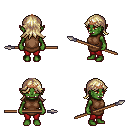
a pixel art fantasy rpg character, female body template, orc, green skin, brown tunic, red pants, white blonde loose hair, bronze tiara, spear, four views (front, back, left, right), 2x2 character sprite sheet, small pixel art, hard edges, no anti-aliasing